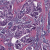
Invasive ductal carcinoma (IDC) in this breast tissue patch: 1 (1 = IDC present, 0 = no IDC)